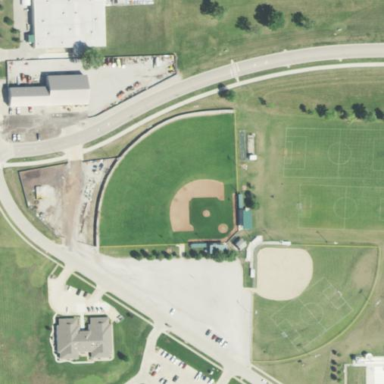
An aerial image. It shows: Baseball pitch for leisure land.